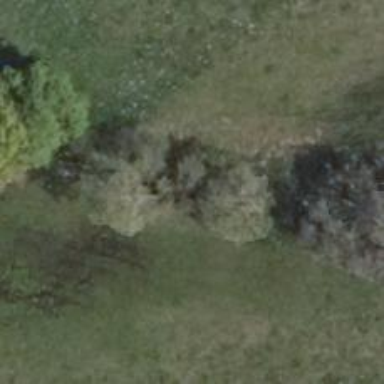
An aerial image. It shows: Deciduous tree with broadleaved leaves.